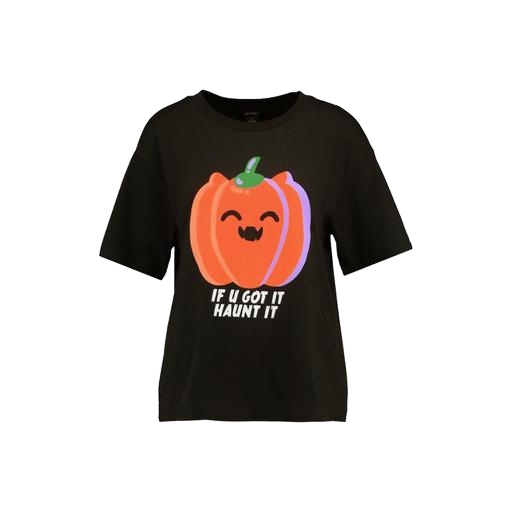
black plus size printed t-shirt only macy, graphic t-shirt, cool t-shirt, white background